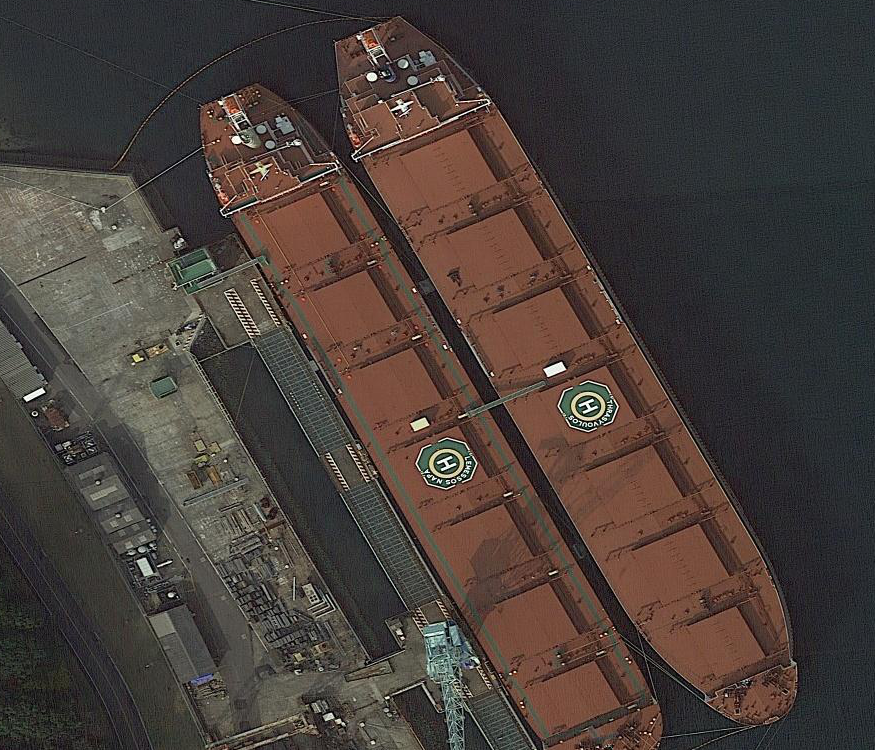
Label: Cargo_ship